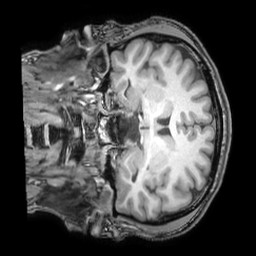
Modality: T1w
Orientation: coronal
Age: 29
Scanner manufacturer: philips
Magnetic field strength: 3 T
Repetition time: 0.007 s
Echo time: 0.003501 s